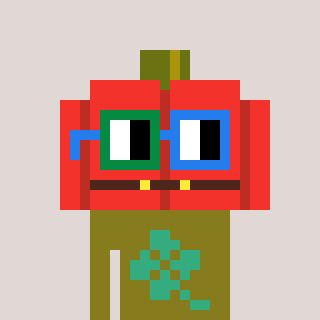
a pixel art character with square green and blue glasses, a pumpkin-shaped head and a gunk-colored body on a warm background